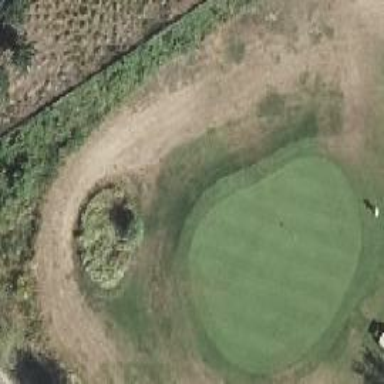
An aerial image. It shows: Golf green.